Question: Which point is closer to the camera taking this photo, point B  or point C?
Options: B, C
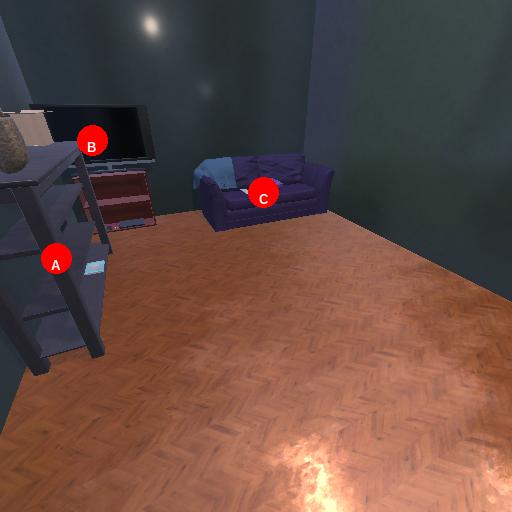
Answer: B